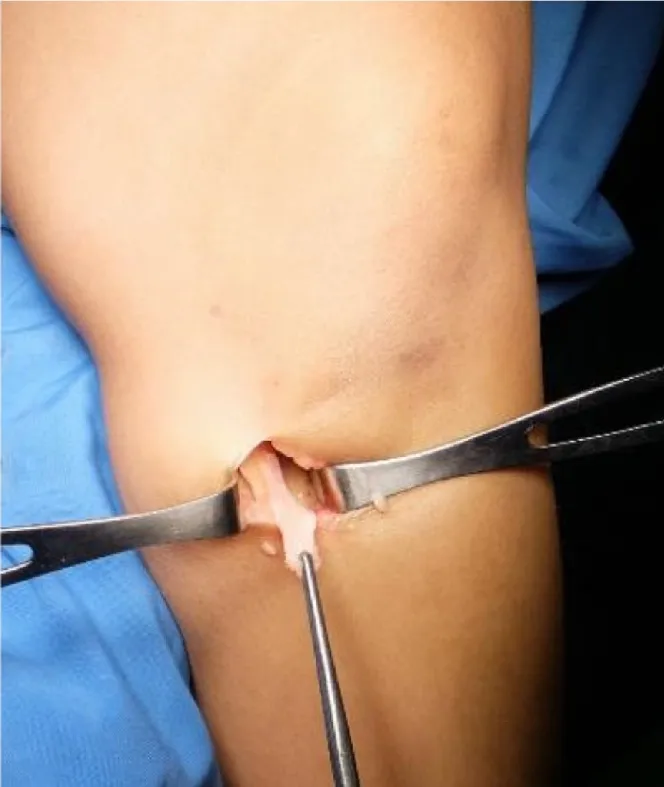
Hamstring Tendon Graft harvesting.
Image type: medical_photograph (other_medical_photograph)